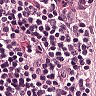
Metastatic tissue present: no